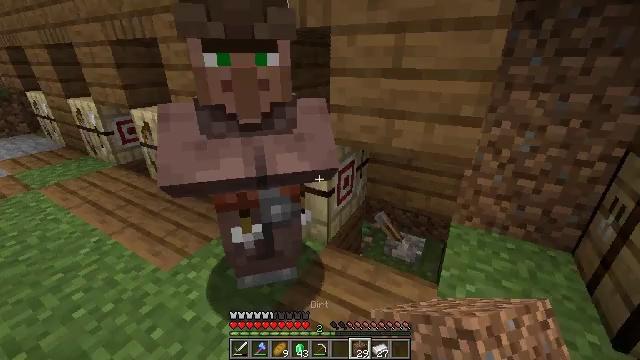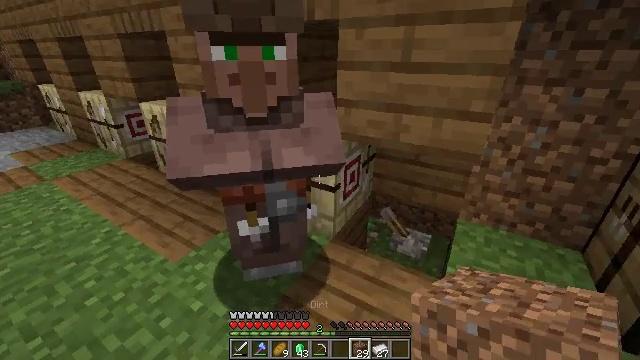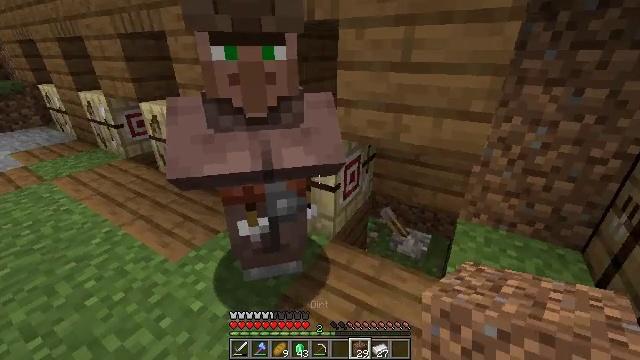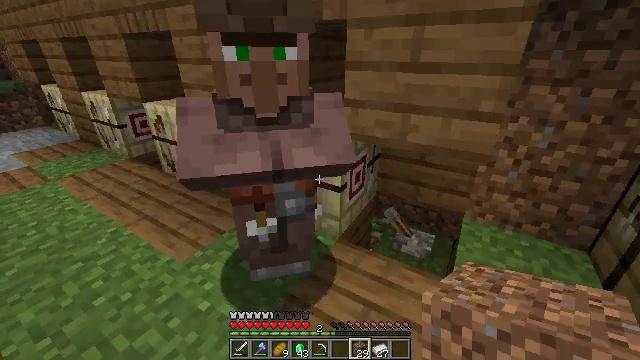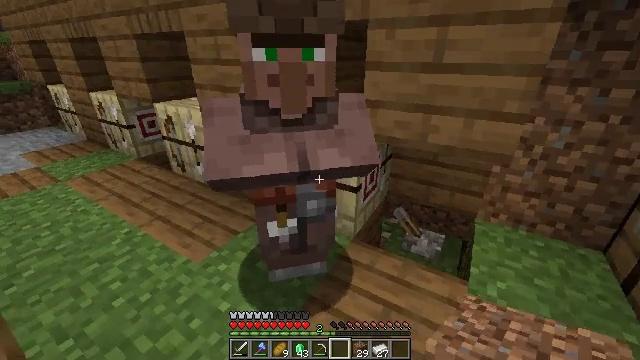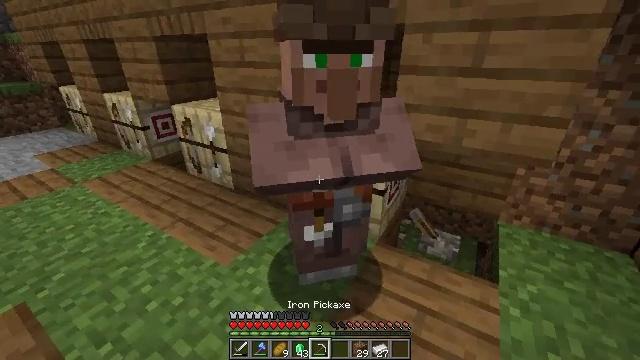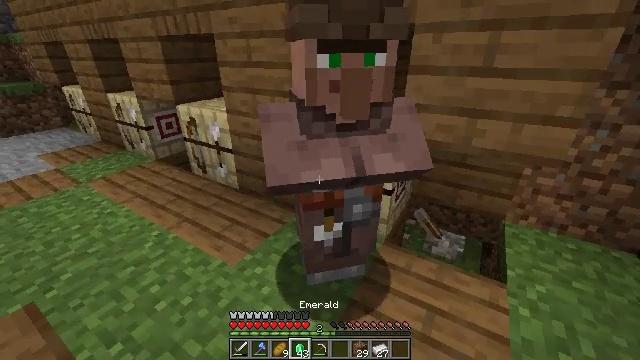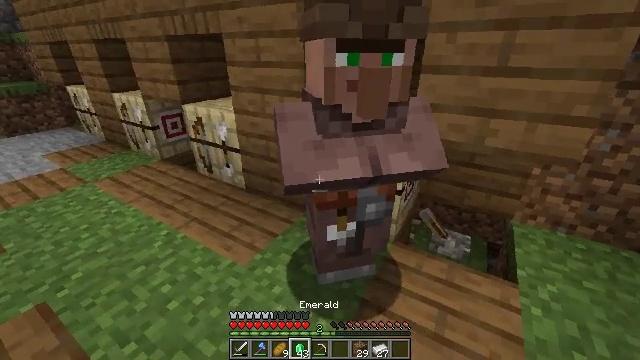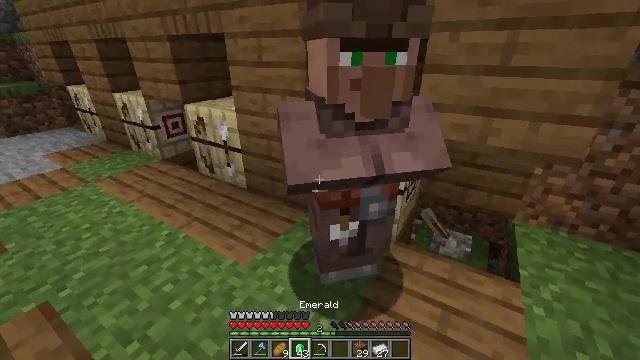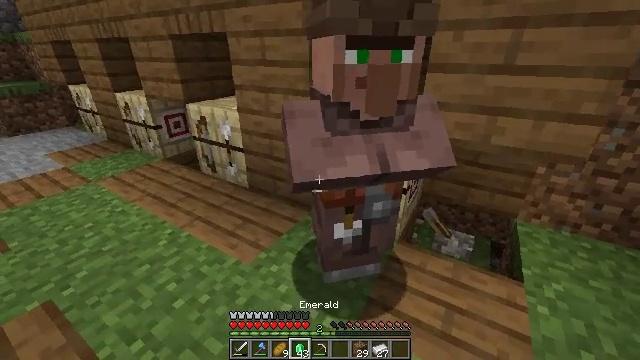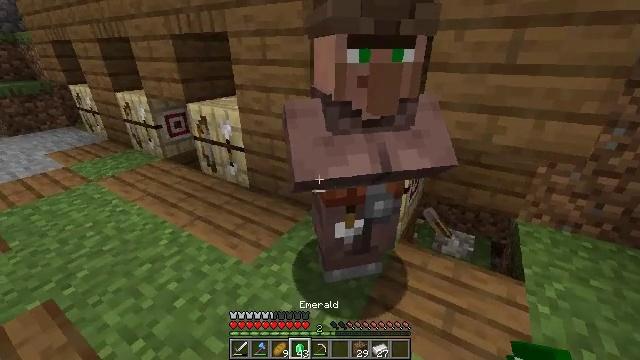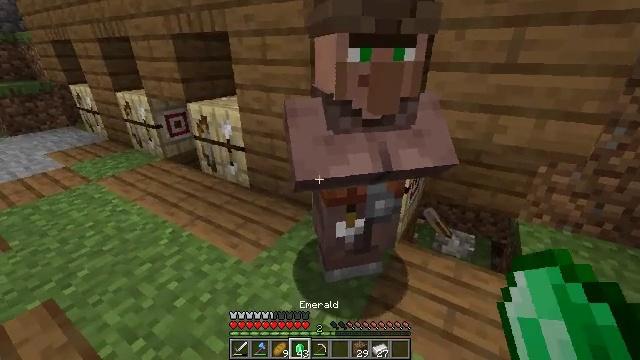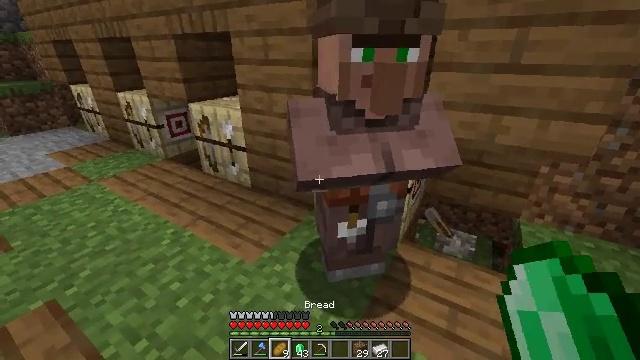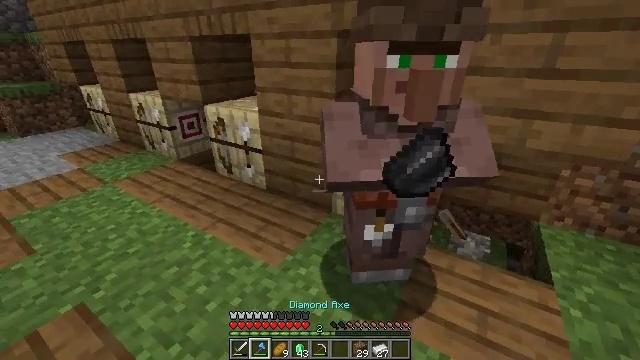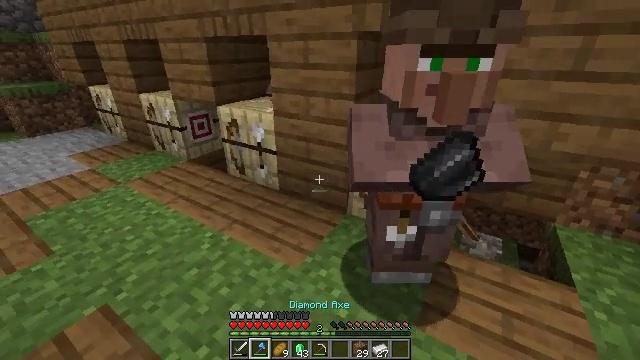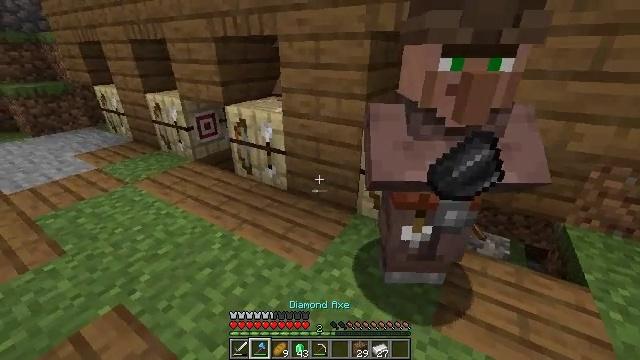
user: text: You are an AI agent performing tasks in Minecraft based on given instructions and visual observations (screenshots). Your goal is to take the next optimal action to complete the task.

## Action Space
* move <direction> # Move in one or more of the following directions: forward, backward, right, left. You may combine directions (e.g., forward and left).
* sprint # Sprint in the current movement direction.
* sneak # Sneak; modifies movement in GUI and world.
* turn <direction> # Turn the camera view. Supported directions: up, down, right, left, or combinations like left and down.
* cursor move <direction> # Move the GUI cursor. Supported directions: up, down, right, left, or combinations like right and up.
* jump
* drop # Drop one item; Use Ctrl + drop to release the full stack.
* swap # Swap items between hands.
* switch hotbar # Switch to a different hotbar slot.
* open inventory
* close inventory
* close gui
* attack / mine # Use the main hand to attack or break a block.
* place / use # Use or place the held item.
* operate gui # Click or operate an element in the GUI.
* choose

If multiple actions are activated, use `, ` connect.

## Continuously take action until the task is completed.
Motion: motion action
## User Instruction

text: Break and collect the fletching table.
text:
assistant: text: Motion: turn left and down
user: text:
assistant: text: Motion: no_op
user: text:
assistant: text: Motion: move left
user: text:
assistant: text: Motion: move left
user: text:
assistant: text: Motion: move left
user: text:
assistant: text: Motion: no_op
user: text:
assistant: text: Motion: no_op
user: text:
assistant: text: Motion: no_op
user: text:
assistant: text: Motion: no_op
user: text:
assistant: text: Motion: no_op
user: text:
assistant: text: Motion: no_op
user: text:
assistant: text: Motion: move left
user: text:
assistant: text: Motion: move left
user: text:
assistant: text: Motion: move left
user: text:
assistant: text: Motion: move left
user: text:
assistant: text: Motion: no_op
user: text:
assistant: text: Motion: move forward, turn right
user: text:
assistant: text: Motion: move forward, turn right
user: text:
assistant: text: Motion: move forward
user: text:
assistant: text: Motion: move forward, turn right and up
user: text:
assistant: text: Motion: move forward, turn right
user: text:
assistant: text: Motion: move forward, turn right and up
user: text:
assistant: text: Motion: move forward
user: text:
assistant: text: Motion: turn right
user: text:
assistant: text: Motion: move left
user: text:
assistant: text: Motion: move left
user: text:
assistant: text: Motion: move left, turn down
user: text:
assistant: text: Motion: turn right and down
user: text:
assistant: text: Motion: turn right and down
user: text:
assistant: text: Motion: turn right